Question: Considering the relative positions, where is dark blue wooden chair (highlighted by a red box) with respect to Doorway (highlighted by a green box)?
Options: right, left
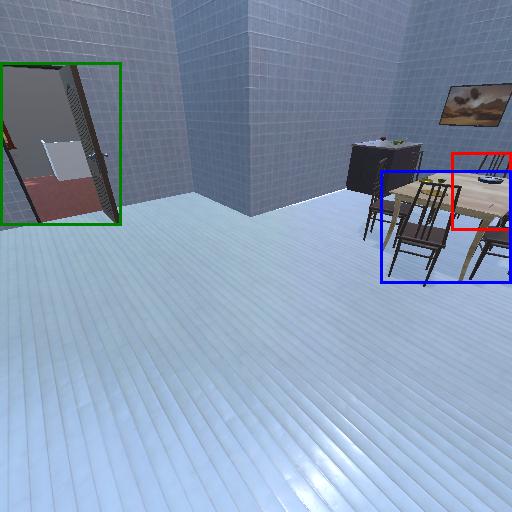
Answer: right